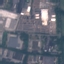
Label: Industrial